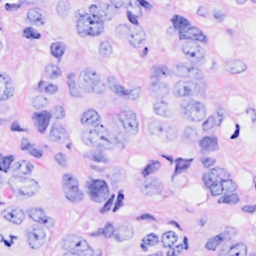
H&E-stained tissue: Breast